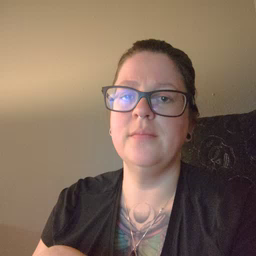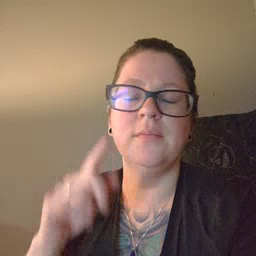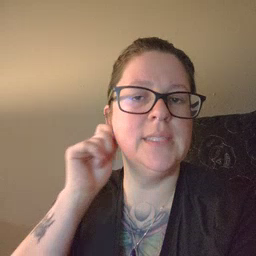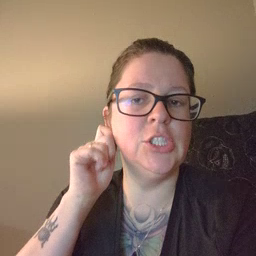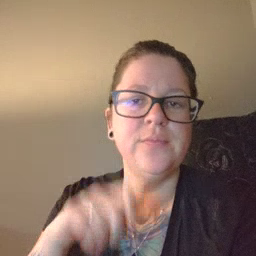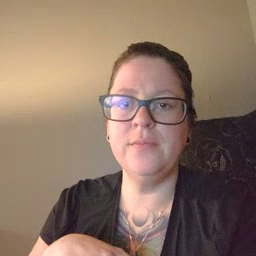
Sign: ear